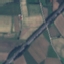
Land use / land cover: Highway